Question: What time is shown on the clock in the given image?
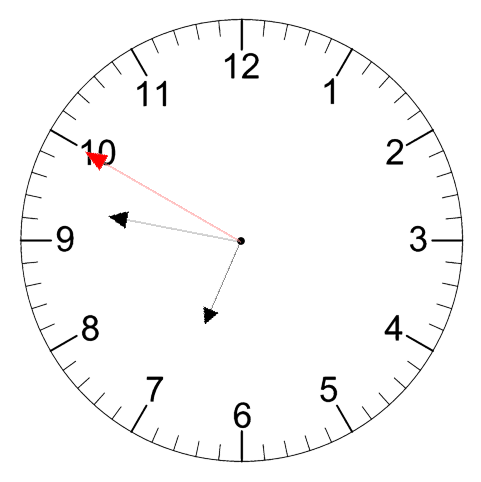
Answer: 06:46:50